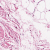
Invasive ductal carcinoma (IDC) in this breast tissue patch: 0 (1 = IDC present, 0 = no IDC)